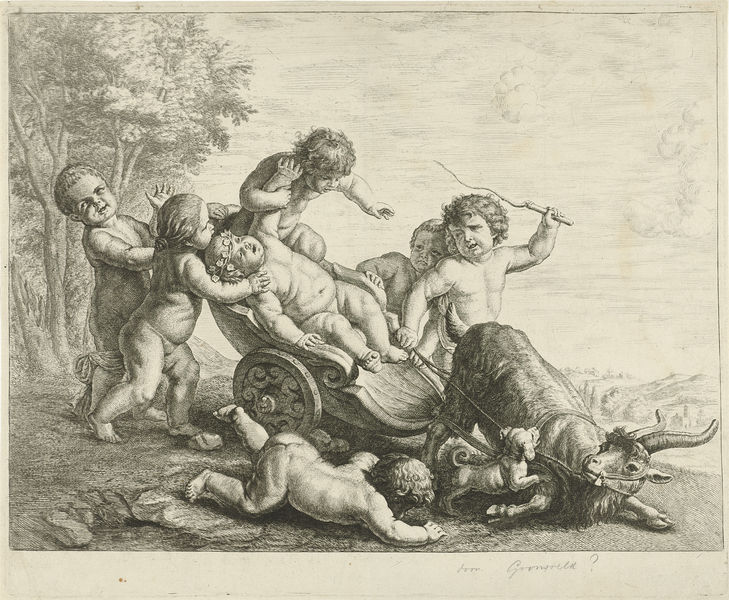
Titel: Putti met bokkenwagen
Künstler: Johannes Gronsveld
Standort: Amsterdam
Institution: Rijksmuseum
Schlagwörter: enfant, tree, goat, les enfants